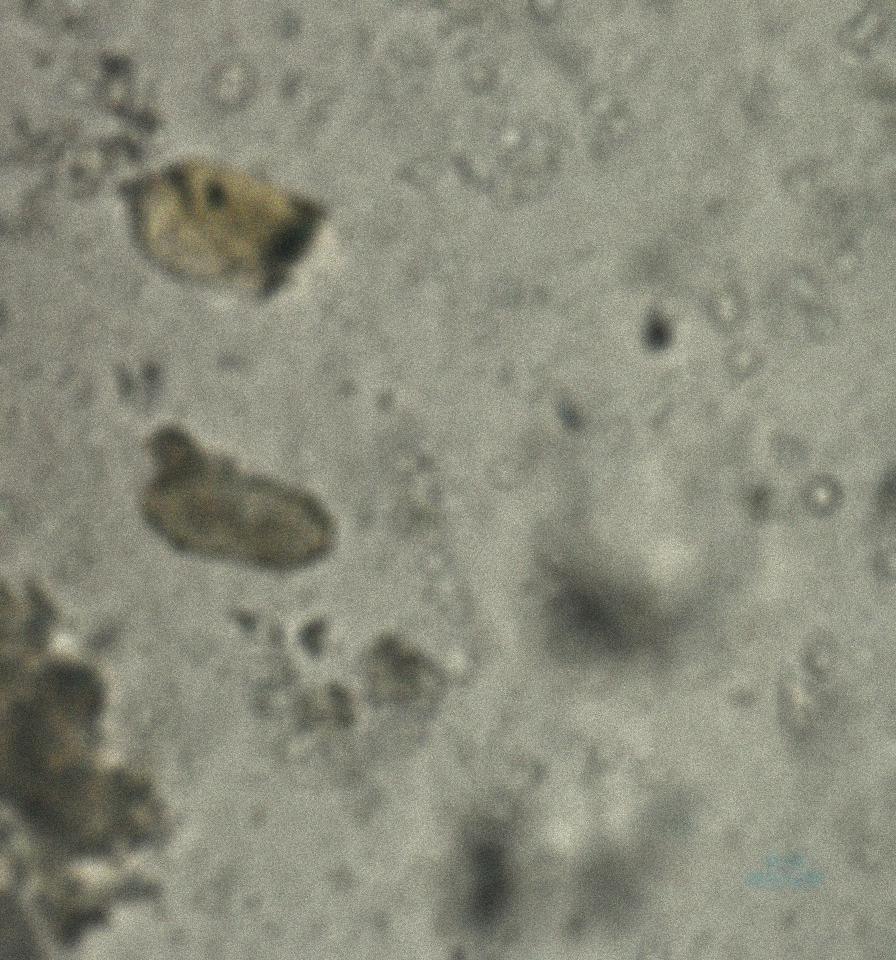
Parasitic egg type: Capillaria philippinensis